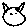
Label: cat